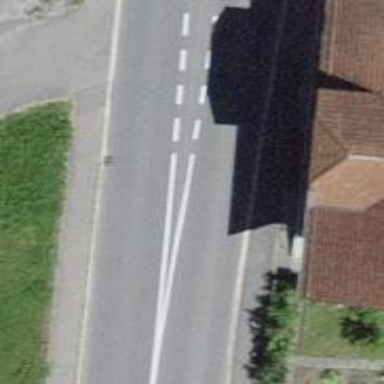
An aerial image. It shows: Secondary road with asphalt surface.